Chest X-ray. View position: PA
Patient age: 60
Patient sex: M
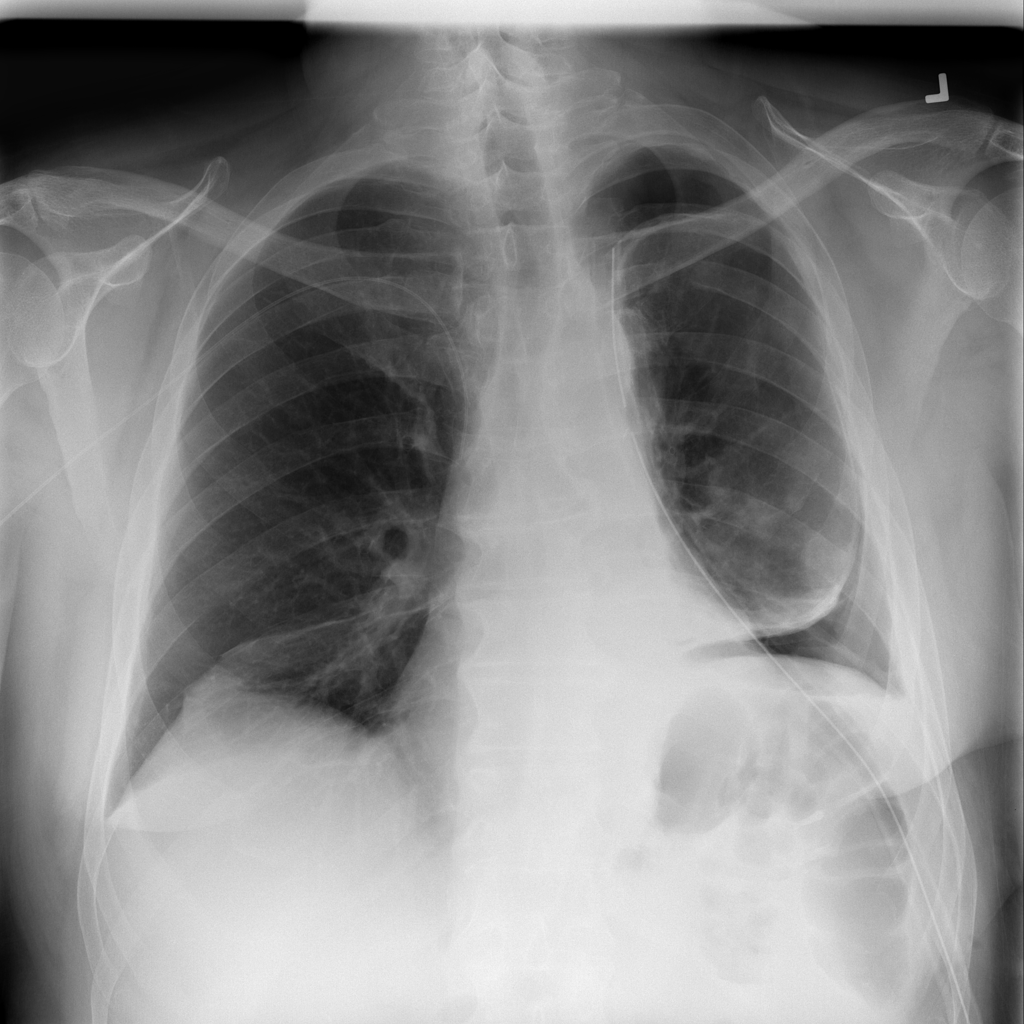
Finding: Pneumothorax